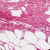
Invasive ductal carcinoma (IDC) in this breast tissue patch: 0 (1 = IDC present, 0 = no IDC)